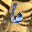
Label: 6